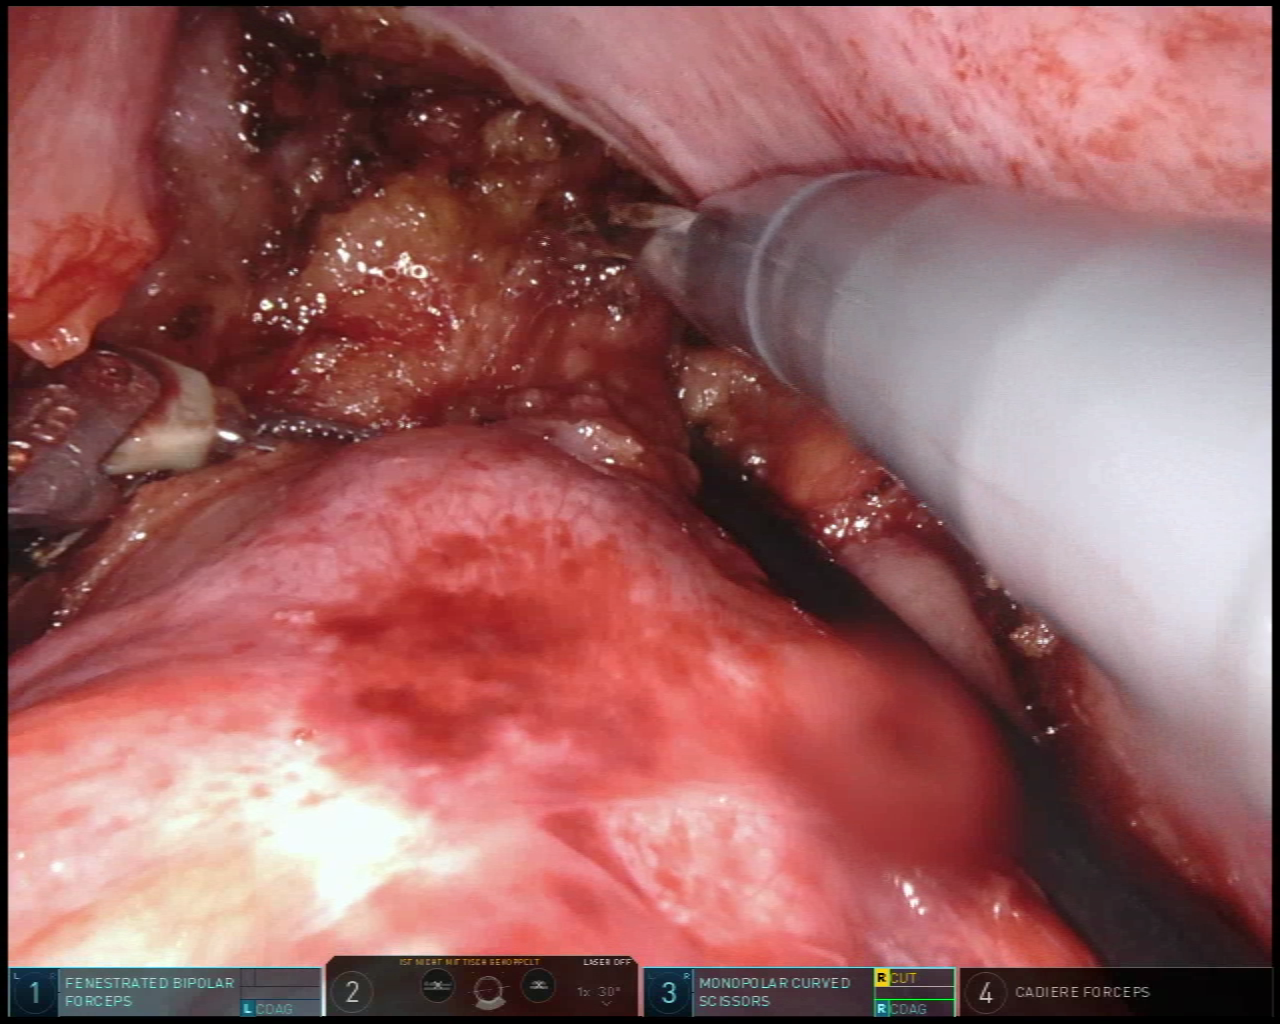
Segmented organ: vesicular_glands
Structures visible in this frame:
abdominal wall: no
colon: no
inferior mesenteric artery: no
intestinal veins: no
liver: no
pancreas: no
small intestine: no
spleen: no
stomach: no
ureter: no
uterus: no
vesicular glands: yes